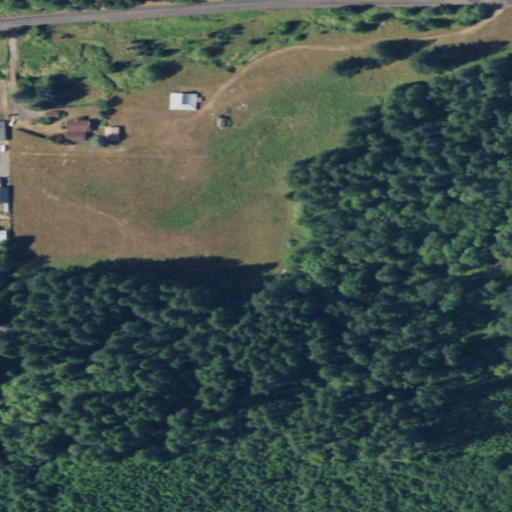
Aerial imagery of valley in Washington named Lost Valley containing grassland, evergreen forest, pasture, mixed forest, woody wetlands, open development, low intensity development, and herbaceous wetlands